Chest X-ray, AP view. Patient: 27 years old, sex F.
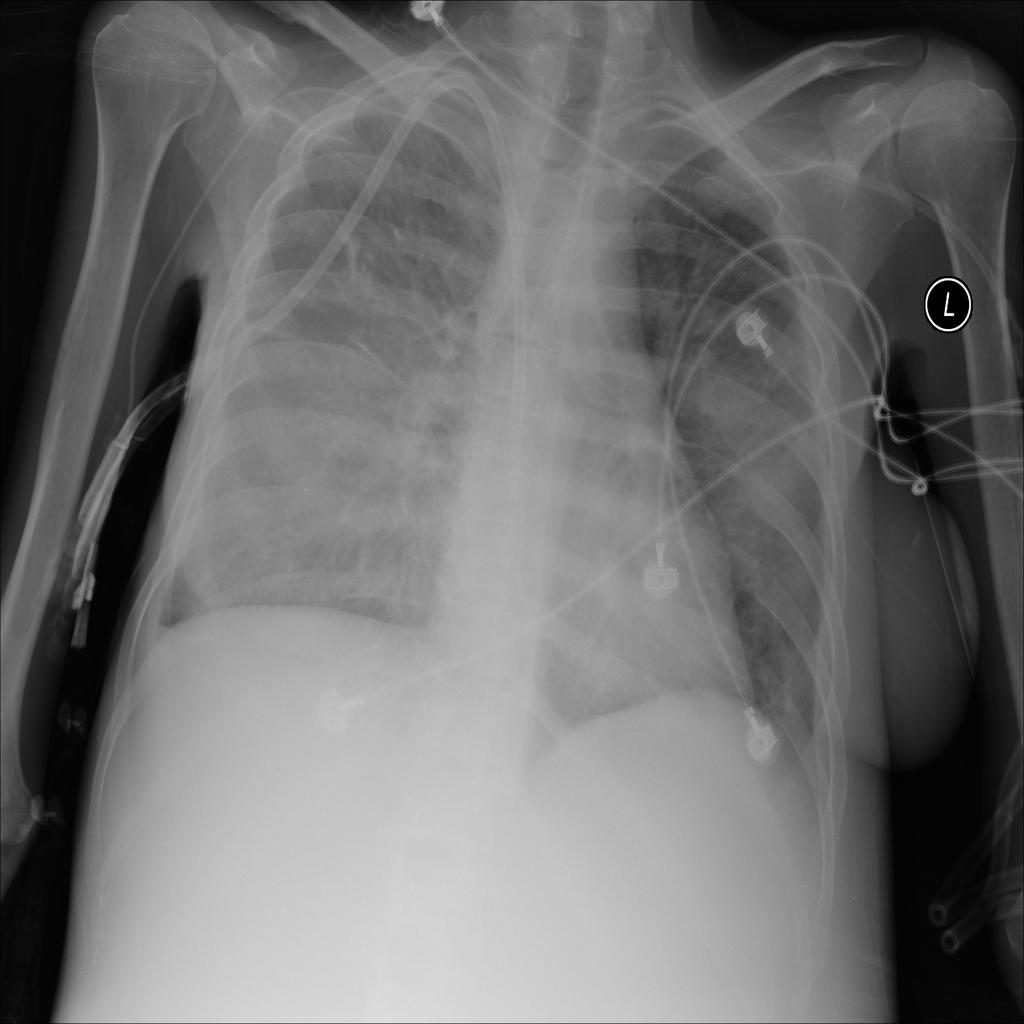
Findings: Edema, Nodule